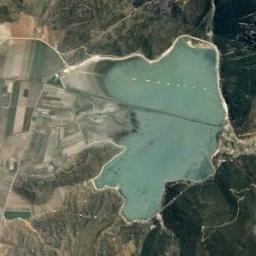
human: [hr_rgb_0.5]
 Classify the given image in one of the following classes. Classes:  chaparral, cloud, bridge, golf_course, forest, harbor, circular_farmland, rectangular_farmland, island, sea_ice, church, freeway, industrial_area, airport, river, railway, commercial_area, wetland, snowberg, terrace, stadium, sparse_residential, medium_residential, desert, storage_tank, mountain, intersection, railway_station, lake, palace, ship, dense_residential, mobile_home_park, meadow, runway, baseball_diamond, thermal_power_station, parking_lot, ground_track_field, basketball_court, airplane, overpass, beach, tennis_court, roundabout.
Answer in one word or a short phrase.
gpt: lake